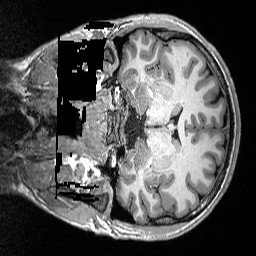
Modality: T1w
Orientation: coronal
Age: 27
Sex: male
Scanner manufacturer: siemens
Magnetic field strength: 3 T
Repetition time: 2.3 s
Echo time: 0.00298 s